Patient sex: M
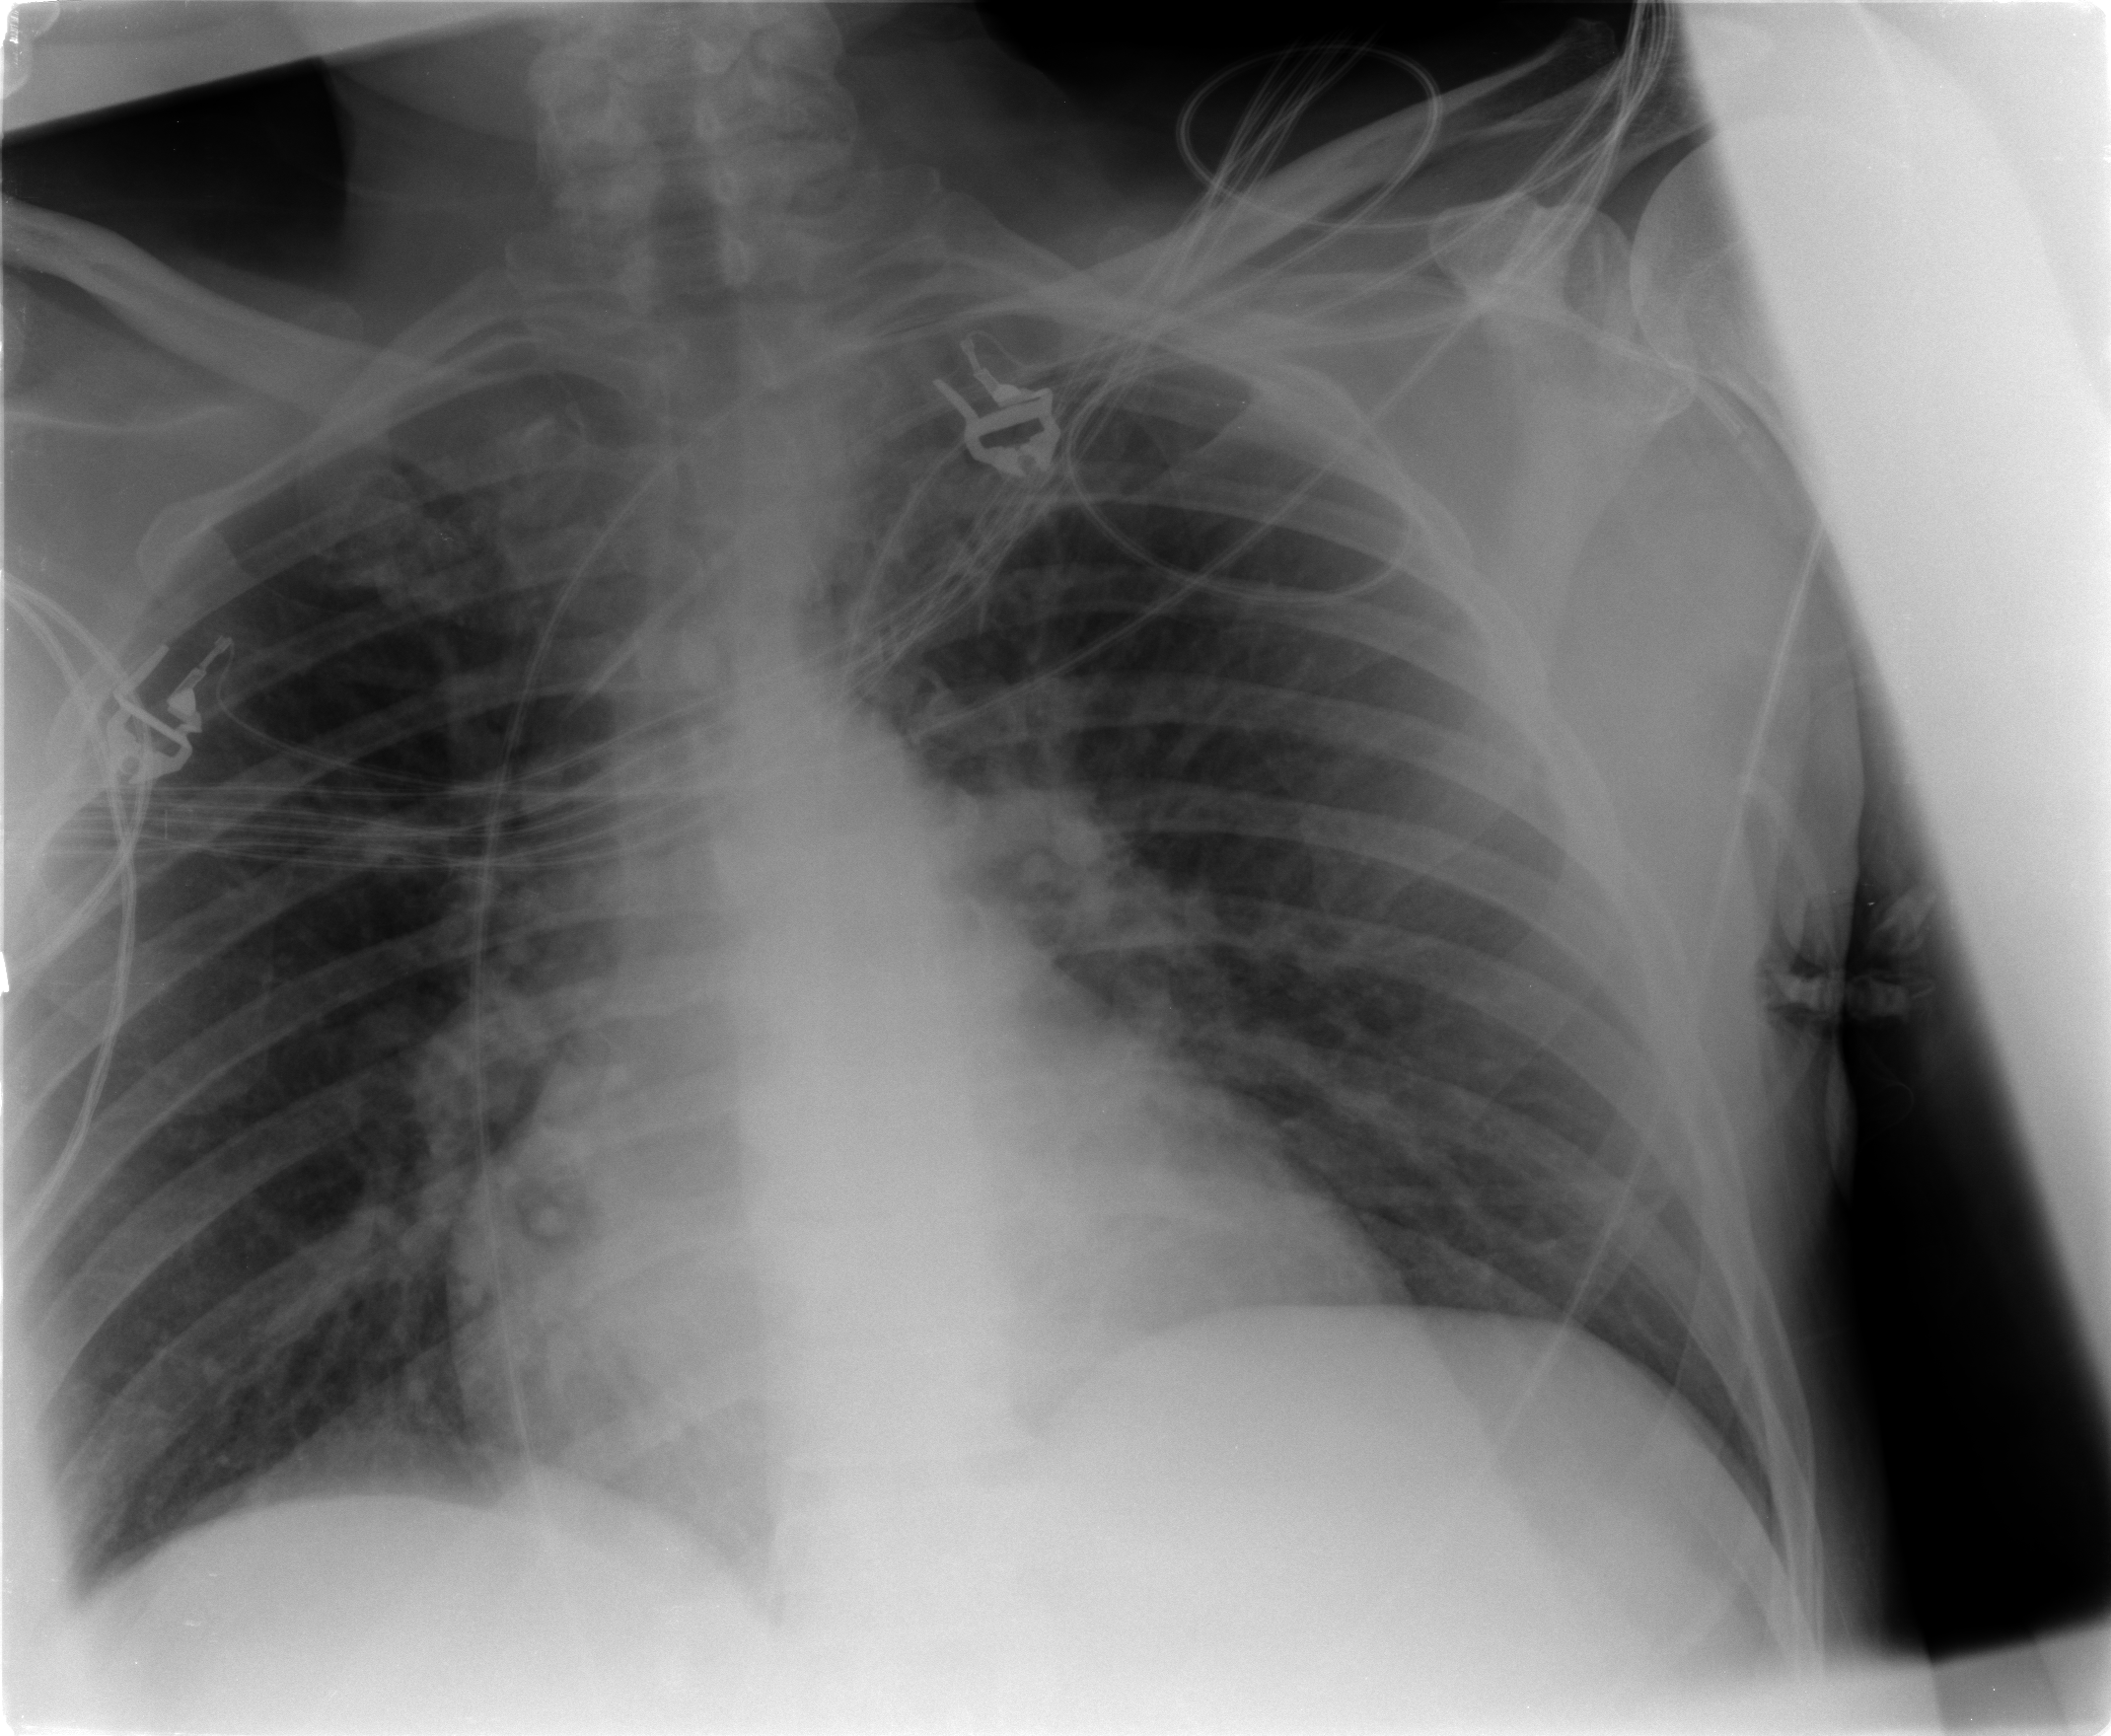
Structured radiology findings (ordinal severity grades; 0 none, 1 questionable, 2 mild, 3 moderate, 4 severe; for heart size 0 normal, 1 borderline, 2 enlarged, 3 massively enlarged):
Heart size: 2
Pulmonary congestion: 2
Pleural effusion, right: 0
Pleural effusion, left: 0
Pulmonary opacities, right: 1
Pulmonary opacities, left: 1
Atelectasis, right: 1
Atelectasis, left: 1